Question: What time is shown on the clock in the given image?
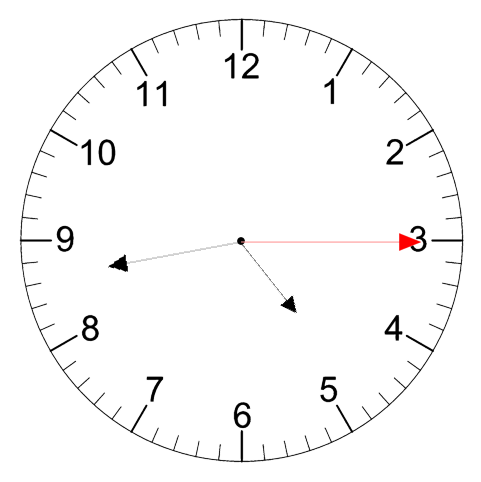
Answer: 04:43:15